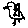
Label: bird